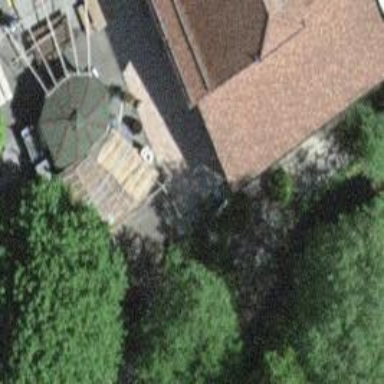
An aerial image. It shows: Close-up view of roof part of building.